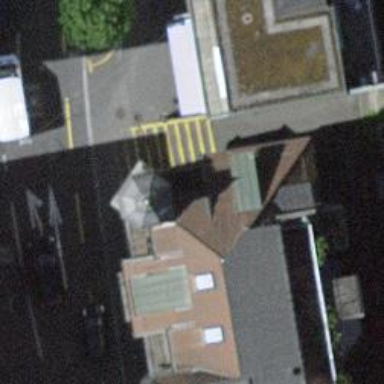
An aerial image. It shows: Beauty shop.